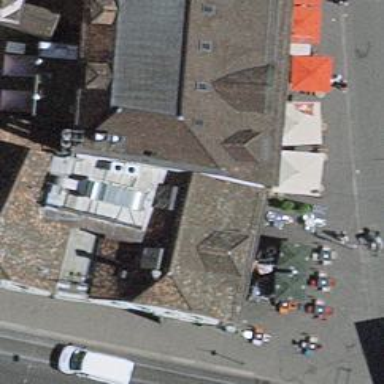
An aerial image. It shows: Restaurant.